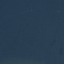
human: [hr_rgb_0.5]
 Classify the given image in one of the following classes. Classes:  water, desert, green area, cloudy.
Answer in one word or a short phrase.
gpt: water